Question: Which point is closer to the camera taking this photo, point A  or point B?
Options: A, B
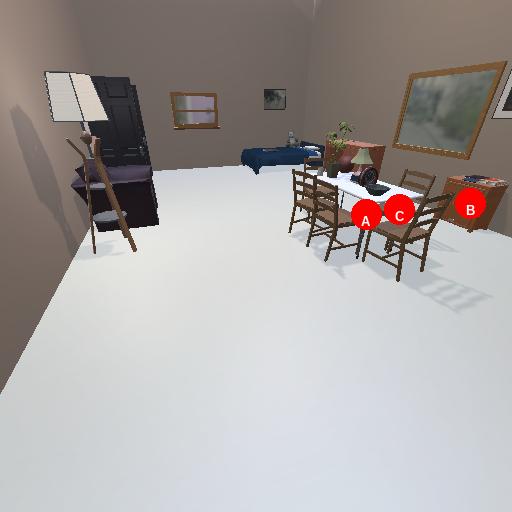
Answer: A